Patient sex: F
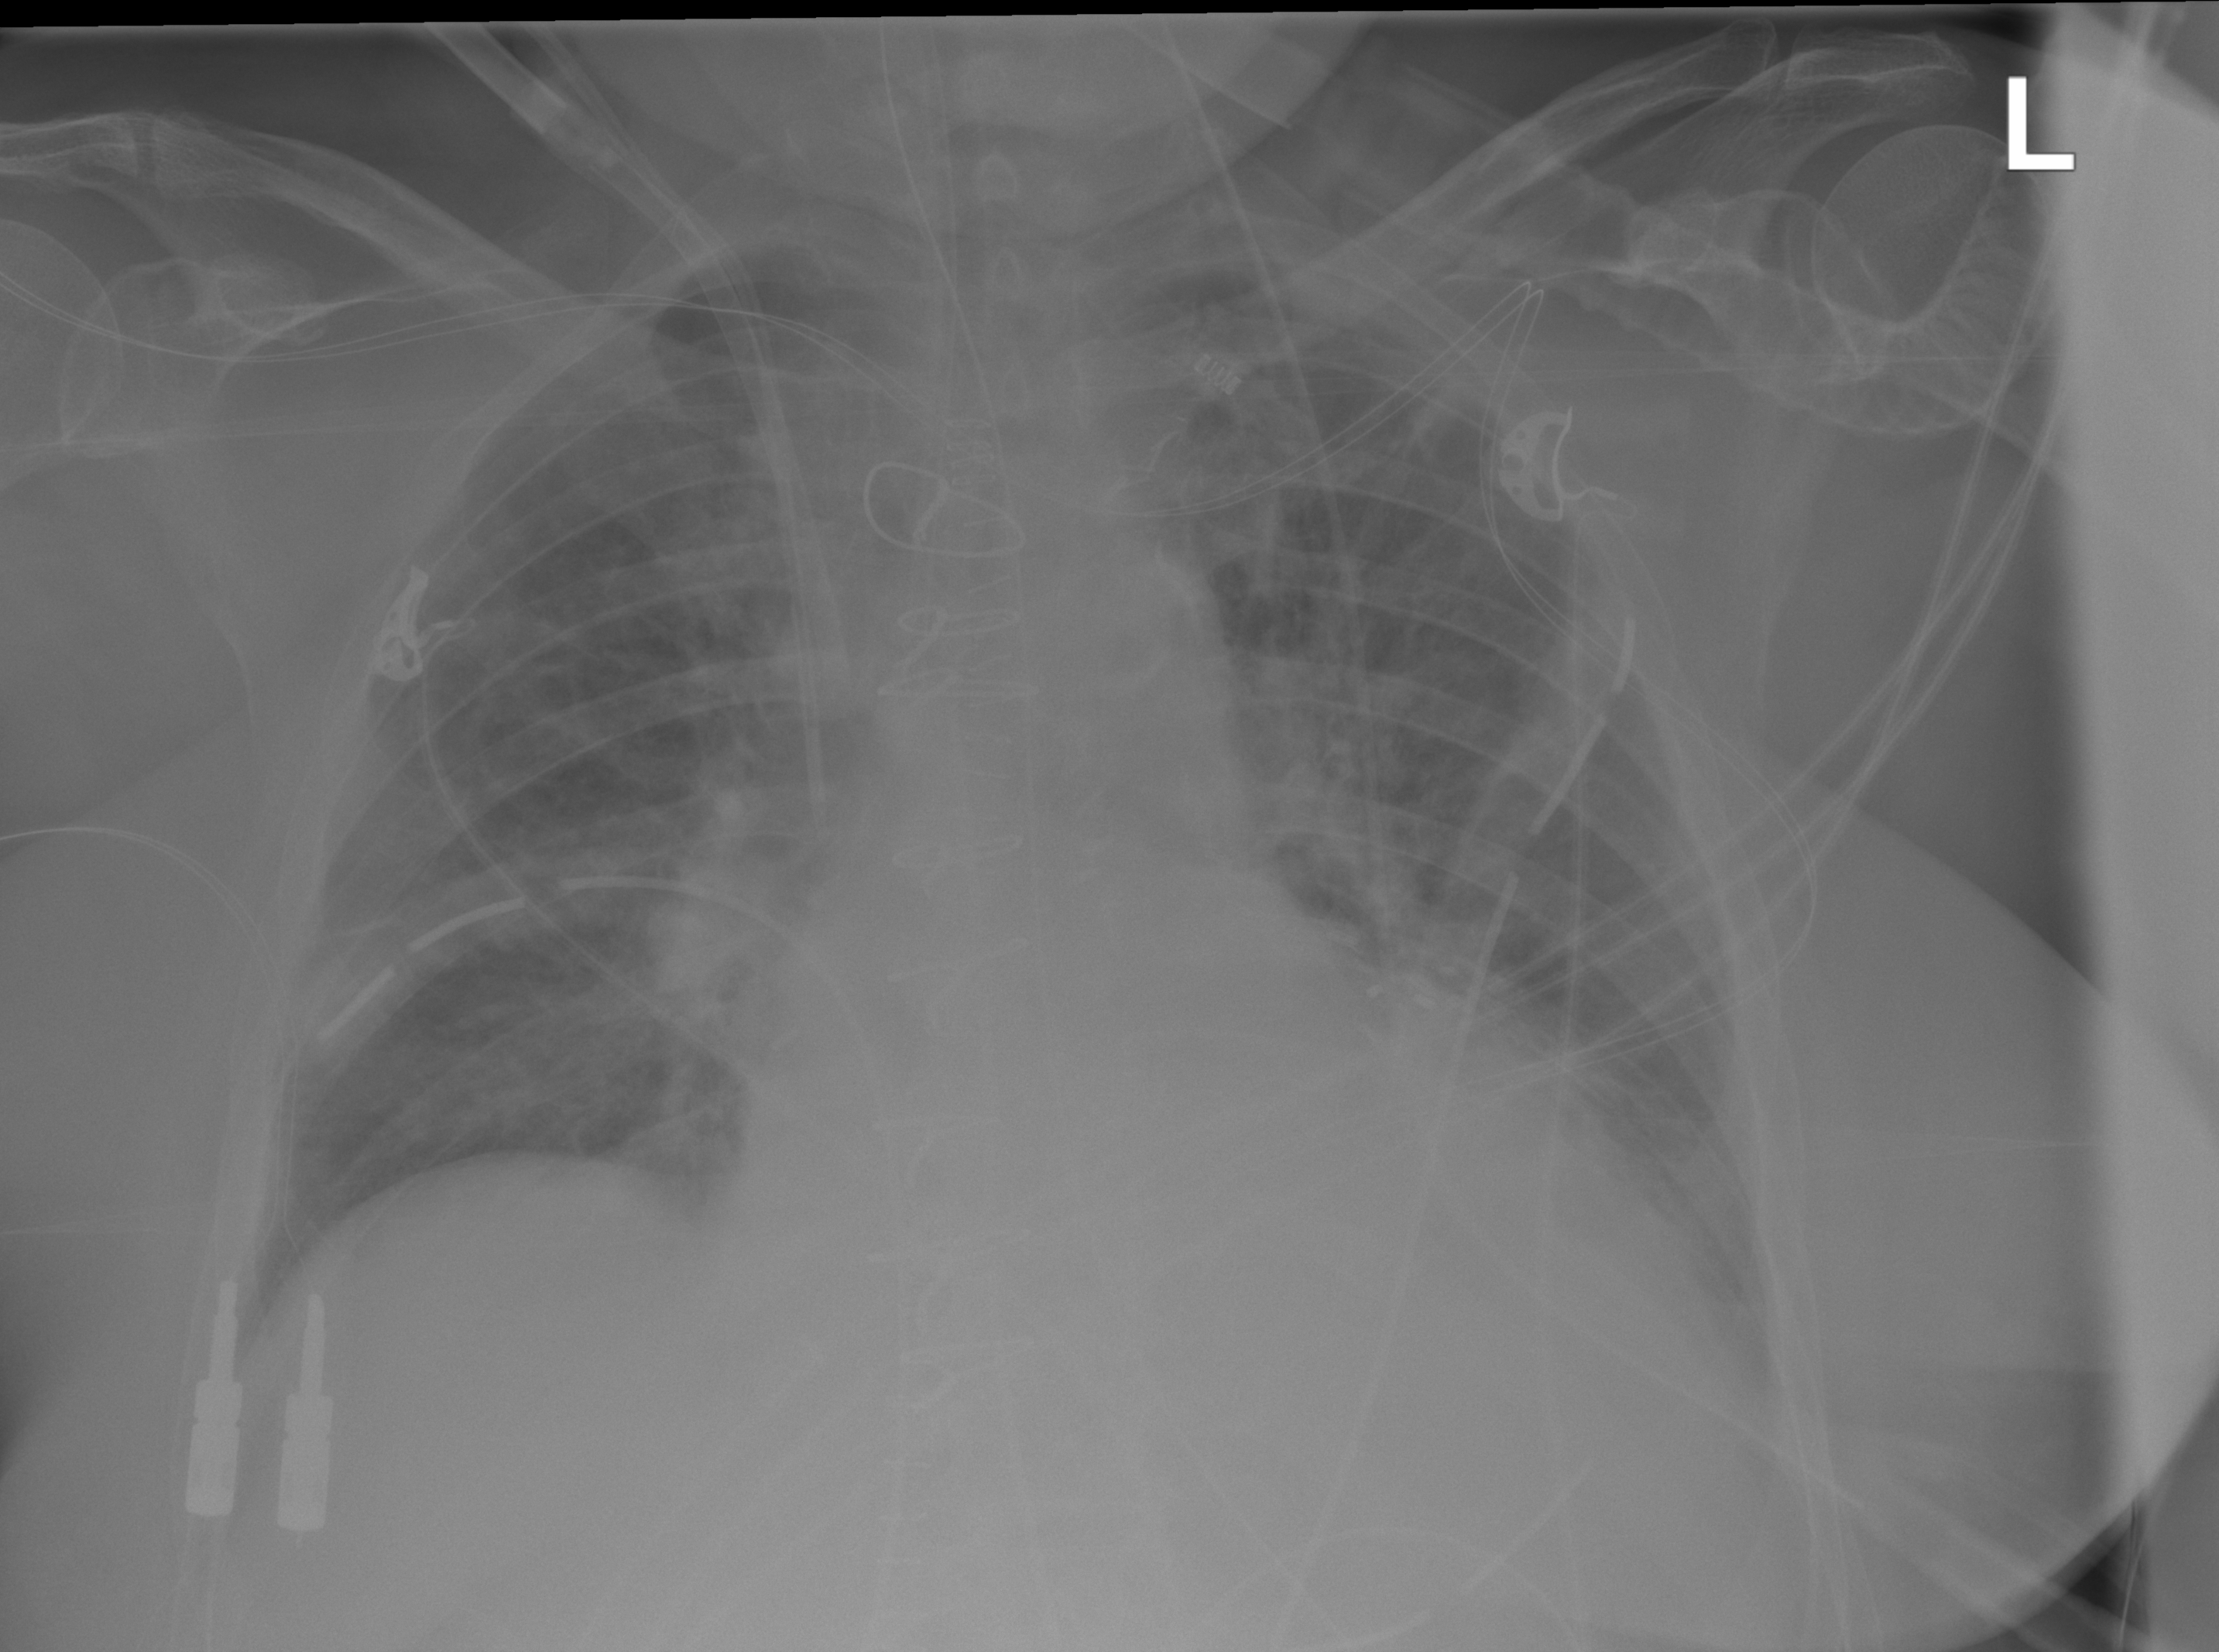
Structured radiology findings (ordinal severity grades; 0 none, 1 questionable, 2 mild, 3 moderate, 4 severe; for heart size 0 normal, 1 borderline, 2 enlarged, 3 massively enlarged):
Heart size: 2
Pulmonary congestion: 2
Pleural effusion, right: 0
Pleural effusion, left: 2
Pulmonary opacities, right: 0
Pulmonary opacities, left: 0
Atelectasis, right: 2
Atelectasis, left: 3